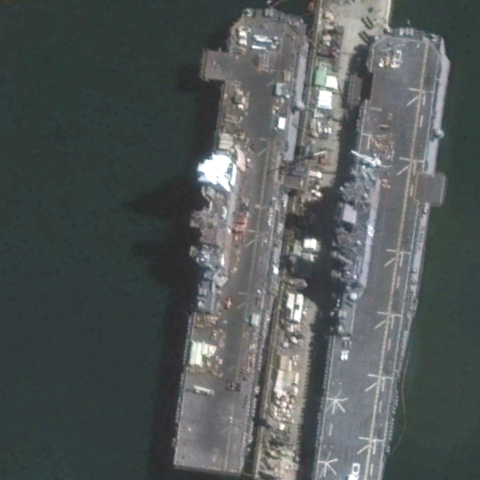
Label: assault